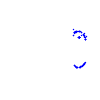
Particle: proton